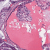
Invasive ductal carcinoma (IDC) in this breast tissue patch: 1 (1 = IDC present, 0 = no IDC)